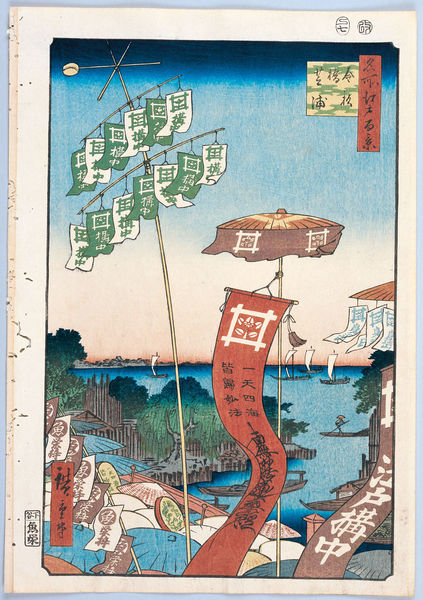
Titel: 100 berühmte Ansichten von Edo
Künstler: Utagawa Hiroshige
Schlagwörter: baum, blau, gemälde, meer, wasser, bäume, gelb, grün, landschaft, see, ufer, frau, orange, zeichen, zeichnung, rot, schirm, horizont, boot, boote, holzschnitt, japan, küste, schiff, schiffe, schrift, segel, fahne, flagge, schiffer, segelschiff, banner, blue, red, white, black, gray, green, inschrift, japanese, pink, print, brown, schriftzeichen, buch, schirme, asiatisch, chinesisch, china, wappen, wood, clouds, man, sky, tree, boat, lake, landscape, ocean, ship, water, horizon, trees, bambus, balu, river, night, color, writing, boats, sail, wind, letters, flag, banners, feast, festival, flags, lantern, trunk, ink, colors, colours, gondel, moon, harbor, timber, book, fish, ships, chinese, asian, paint, sails, page, parasol, umbrella, wappe, umbrellas, chinesische schrift, words, sign, rowing, d, asia, boatmen, characters, bambu, wate, hiroshige, structures, flats, oceans, standards, ukiyoe, kites, trres, willows, resort, habor, wood block, edo, wake, 강이 위에 배가 있다., 빨간 깃발이 휘날린다, wishes, flap, paddleboard, fushihui, ukikye